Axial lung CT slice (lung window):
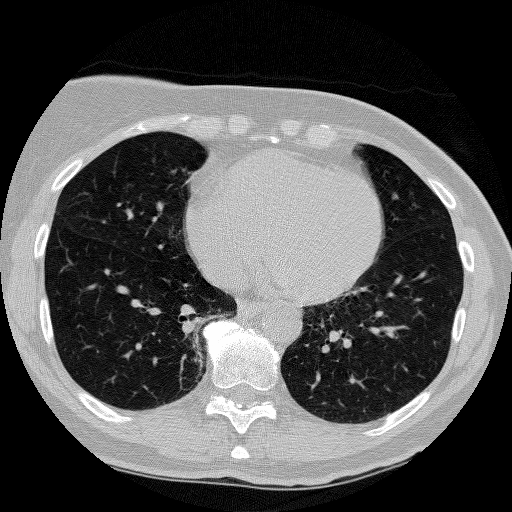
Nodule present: no